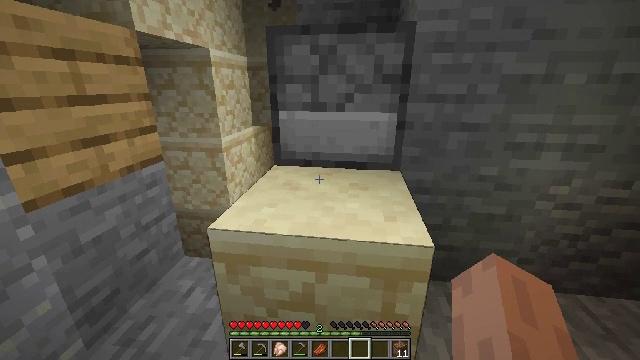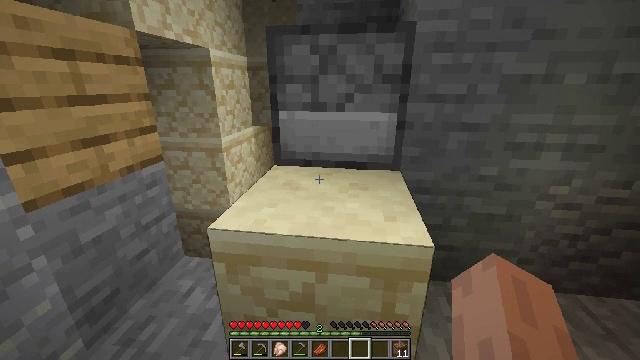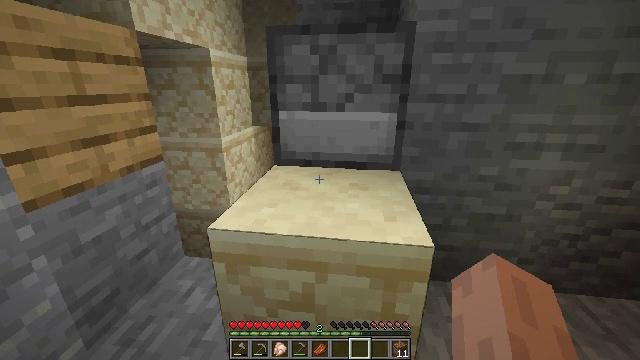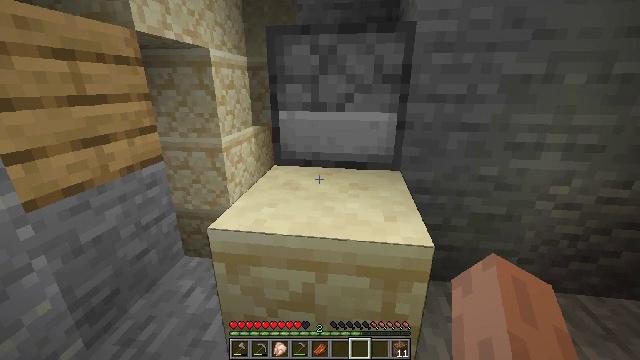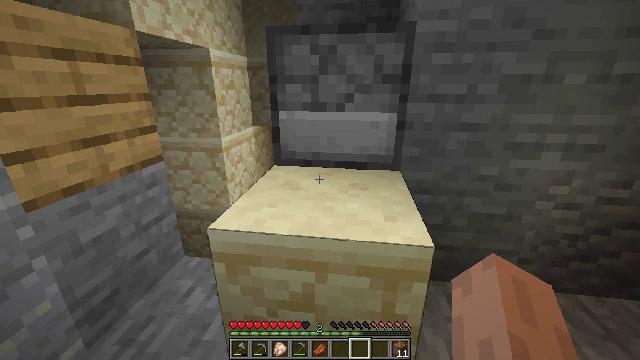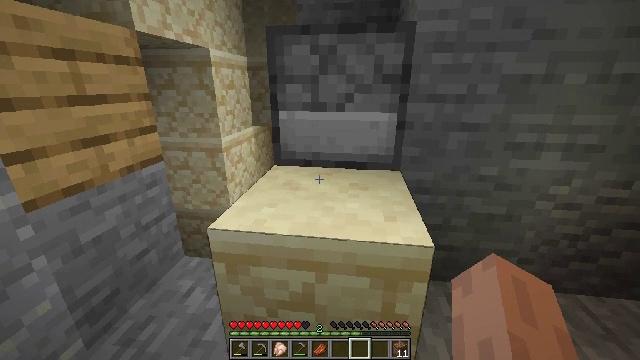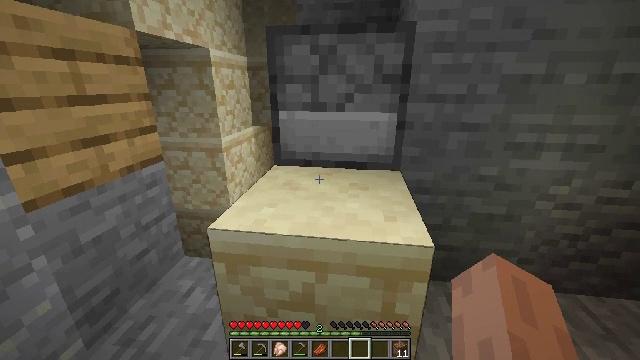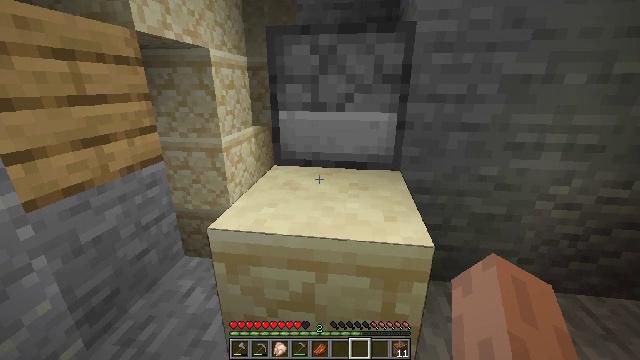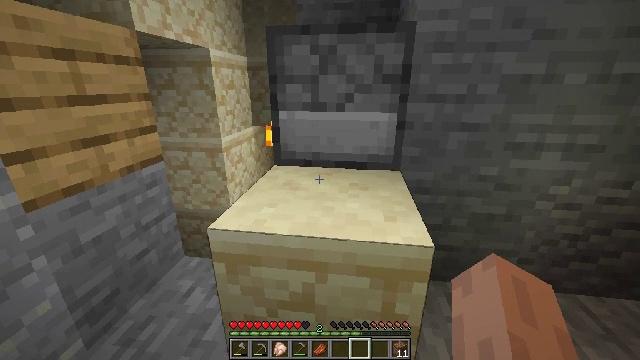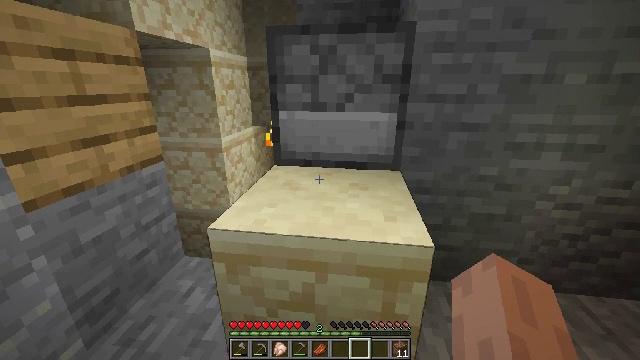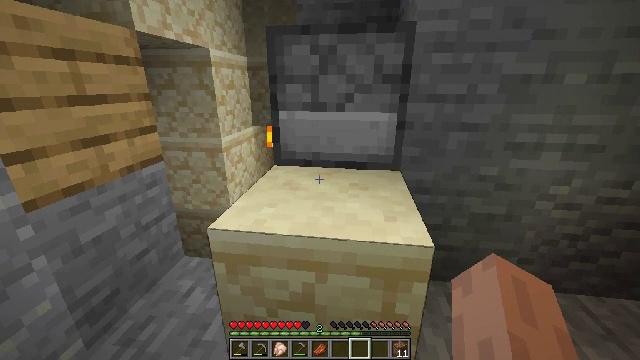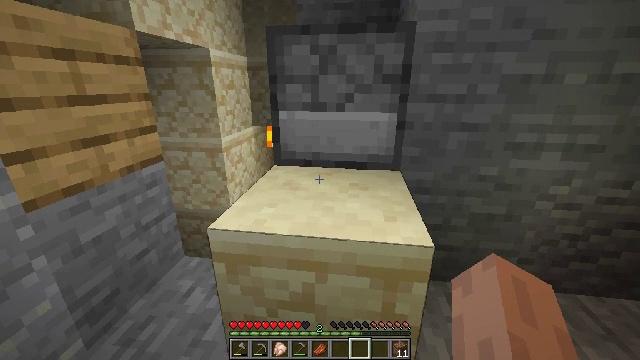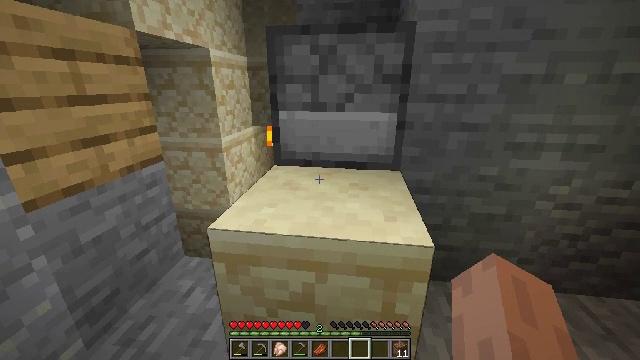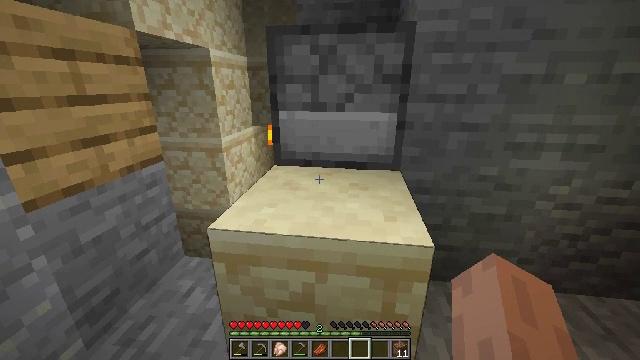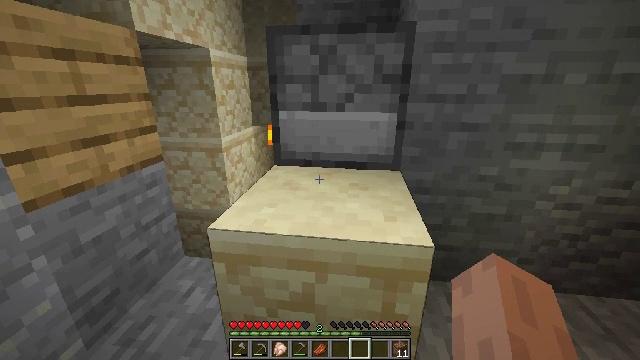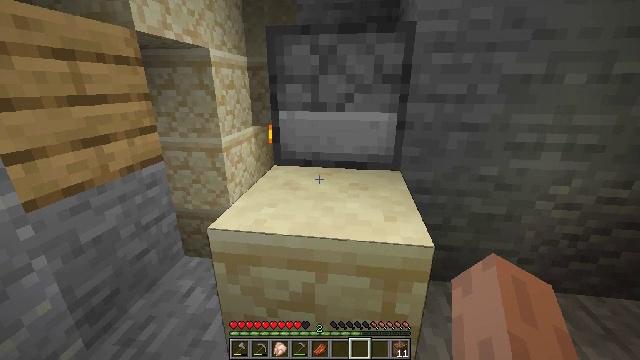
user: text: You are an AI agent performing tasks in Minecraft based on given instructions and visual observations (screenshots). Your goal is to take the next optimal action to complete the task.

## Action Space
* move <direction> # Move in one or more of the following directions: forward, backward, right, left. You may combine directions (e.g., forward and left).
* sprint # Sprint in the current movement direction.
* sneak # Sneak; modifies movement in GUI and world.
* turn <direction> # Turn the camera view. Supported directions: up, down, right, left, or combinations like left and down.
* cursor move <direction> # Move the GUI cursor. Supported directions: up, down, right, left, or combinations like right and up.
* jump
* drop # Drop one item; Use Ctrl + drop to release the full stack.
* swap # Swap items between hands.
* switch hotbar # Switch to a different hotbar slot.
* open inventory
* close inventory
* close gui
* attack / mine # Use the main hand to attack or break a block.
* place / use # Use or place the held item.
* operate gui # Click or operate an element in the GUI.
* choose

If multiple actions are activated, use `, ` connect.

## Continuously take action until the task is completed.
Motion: motion action
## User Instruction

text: craft item air
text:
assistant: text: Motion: no_op
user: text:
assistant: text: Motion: no_op
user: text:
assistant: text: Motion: no_op
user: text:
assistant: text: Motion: no_op
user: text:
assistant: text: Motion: no_op
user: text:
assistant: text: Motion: no_op
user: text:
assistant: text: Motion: no_op
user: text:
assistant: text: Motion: no_op
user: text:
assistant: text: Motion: no_op
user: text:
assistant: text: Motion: no_op
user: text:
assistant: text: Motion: no_op
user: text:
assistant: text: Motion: no_op
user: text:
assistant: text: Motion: no_op
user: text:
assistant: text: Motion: no_op
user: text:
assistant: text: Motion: no_op
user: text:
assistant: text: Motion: no_op
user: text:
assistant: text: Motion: no_op
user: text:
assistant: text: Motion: no_op
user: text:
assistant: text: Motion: no_op
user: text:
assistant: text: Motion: no_op
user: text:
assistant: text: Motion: no_op
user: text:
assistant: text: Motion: no_op
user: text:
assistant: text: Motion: no_op
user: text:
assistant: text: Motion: no_op
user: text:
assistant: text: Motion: no_op
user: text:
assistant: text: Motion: no_op
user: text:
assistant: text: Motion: no_op
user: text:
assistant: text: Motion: no_op
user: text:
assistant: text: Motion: no_op
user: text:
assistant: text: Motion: no_op